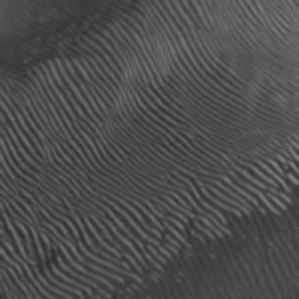
Label: frost